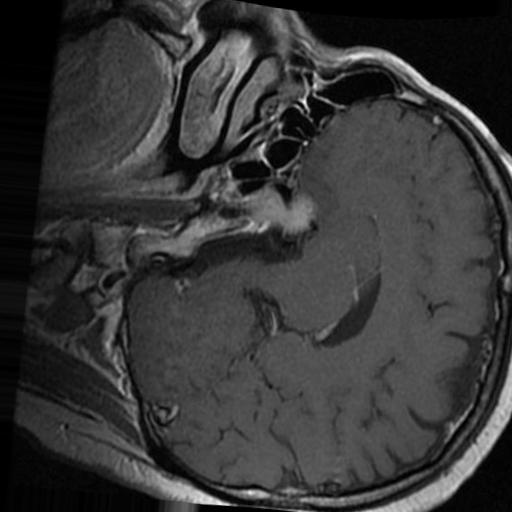
Label: brain_tumor